Field crop: maize
Growth stage: 2
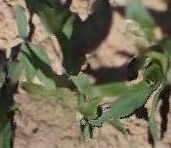
Species: maize